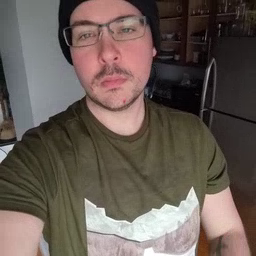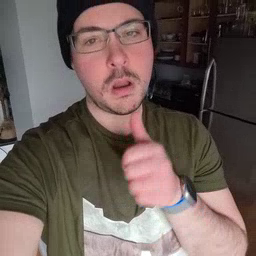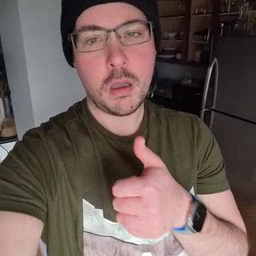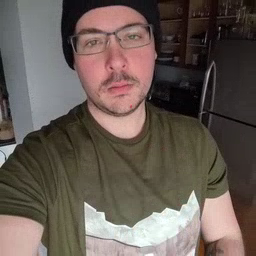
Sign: not